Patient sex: M
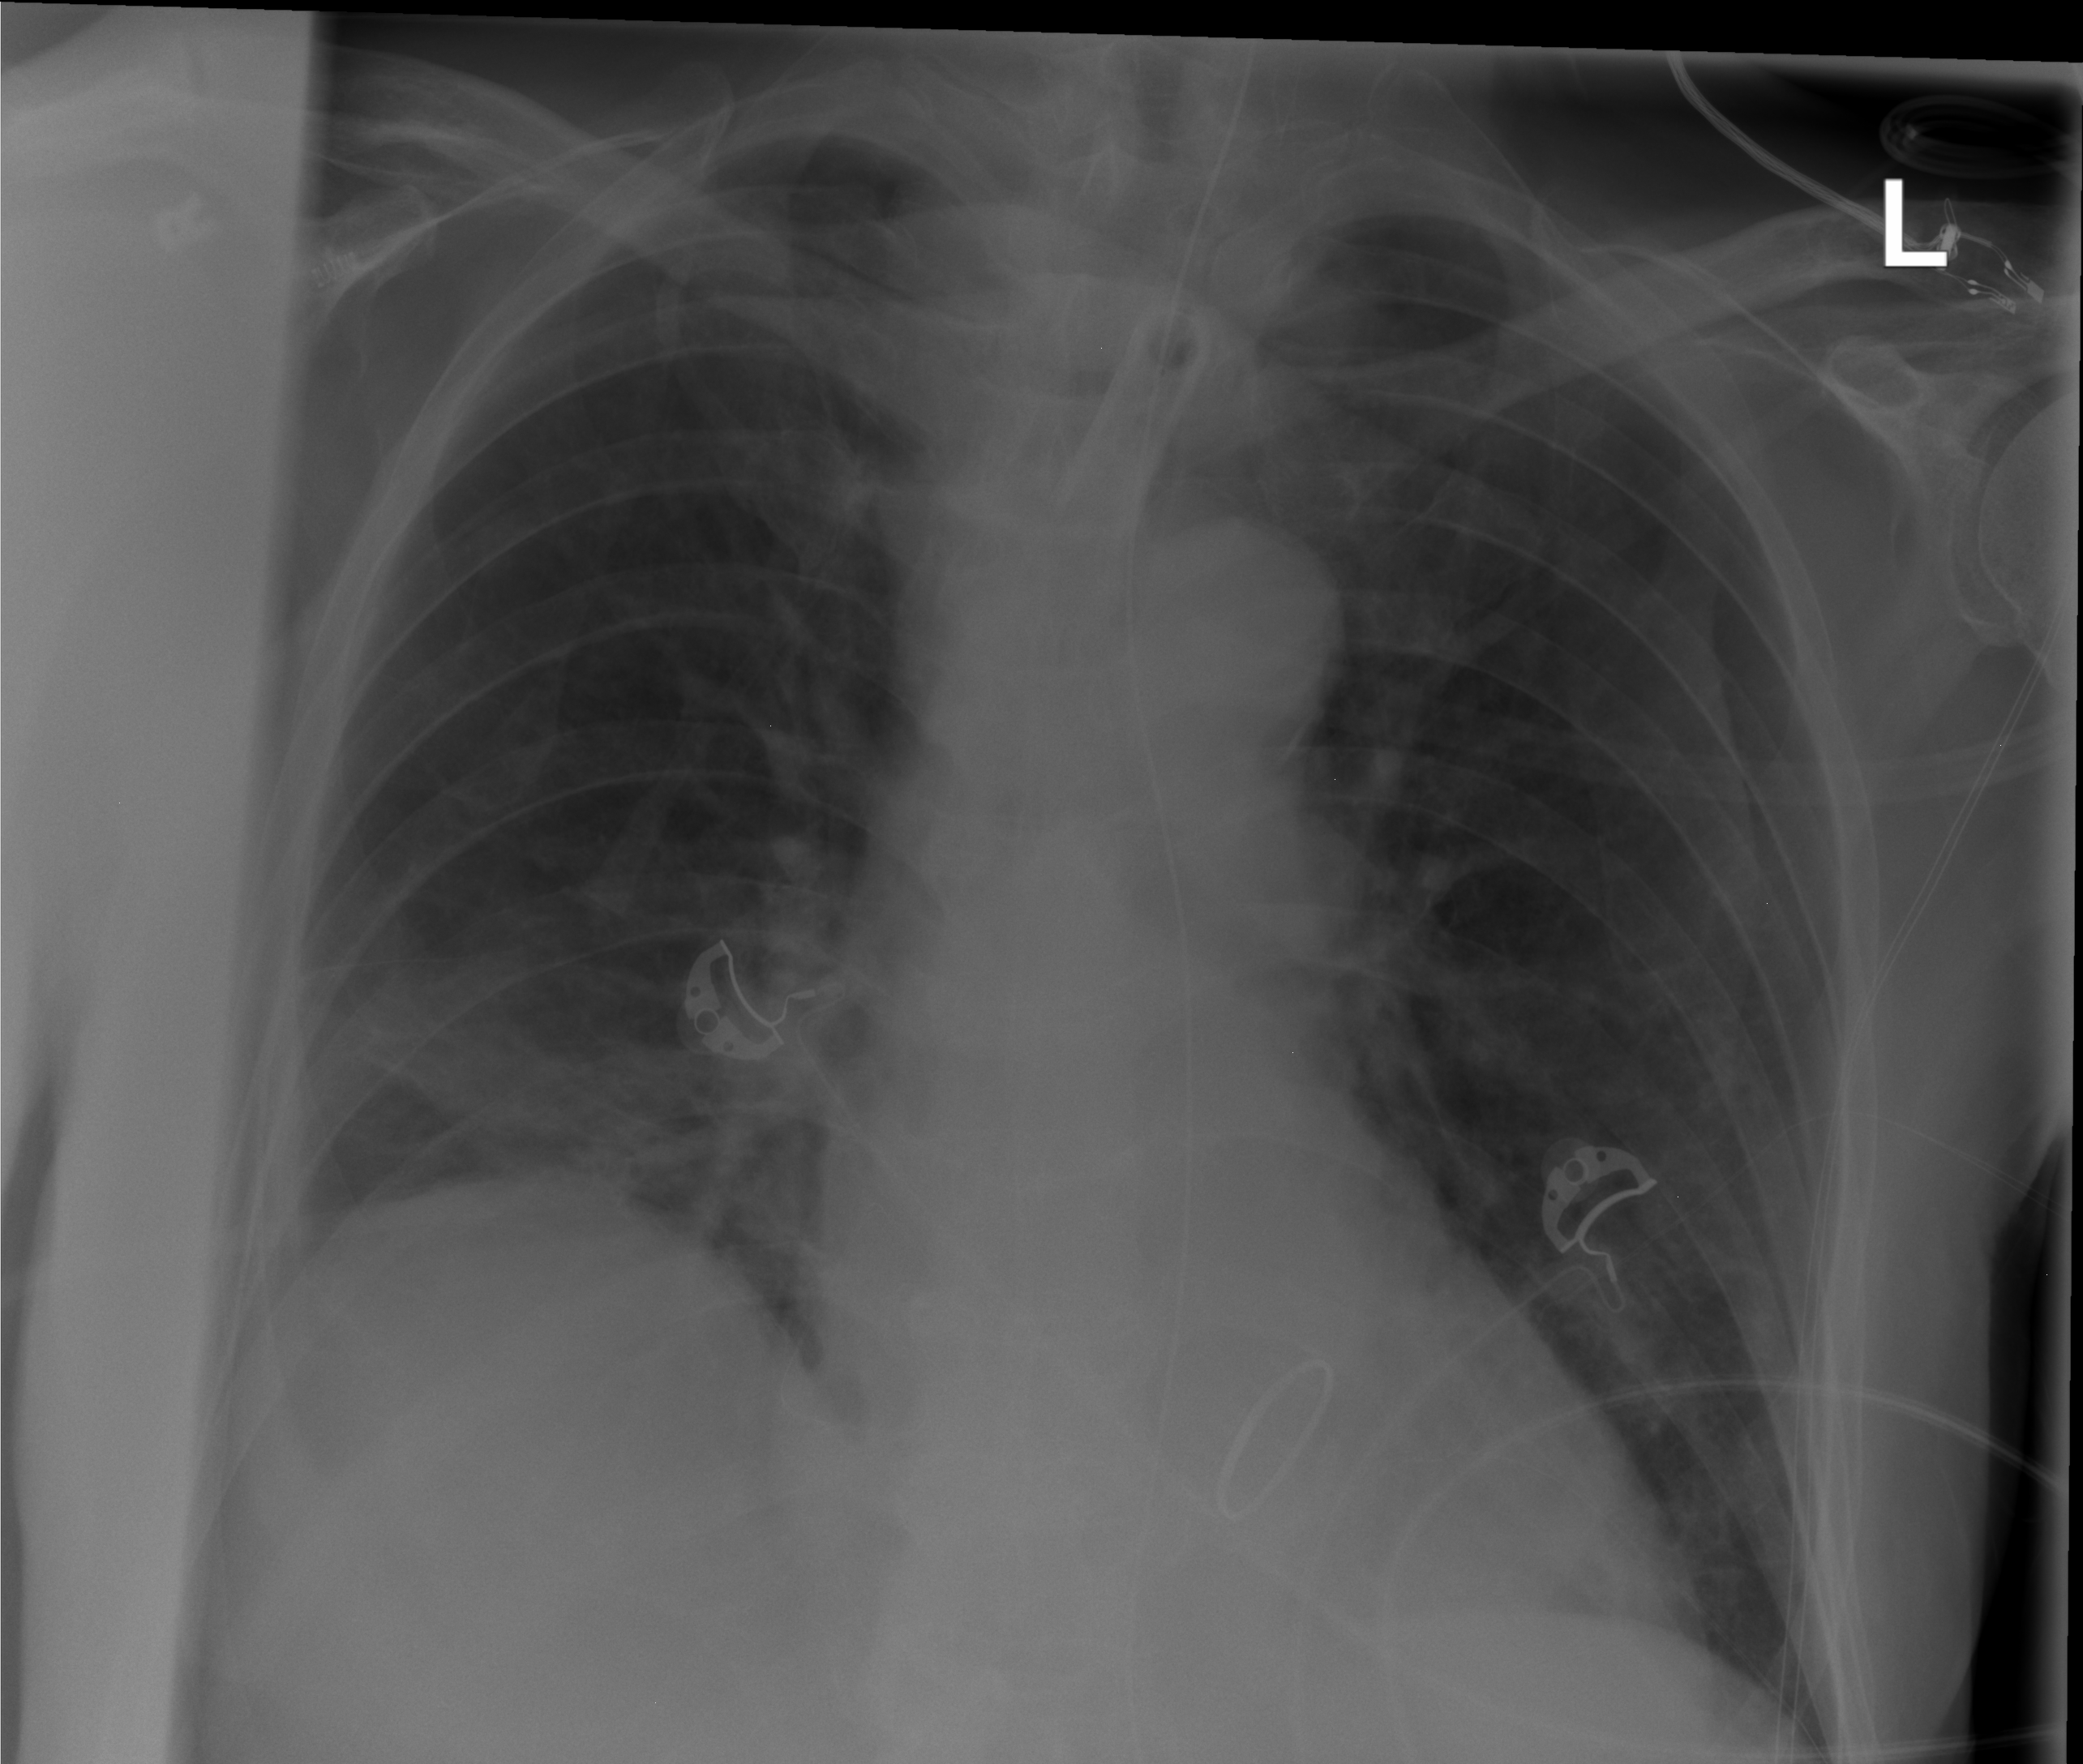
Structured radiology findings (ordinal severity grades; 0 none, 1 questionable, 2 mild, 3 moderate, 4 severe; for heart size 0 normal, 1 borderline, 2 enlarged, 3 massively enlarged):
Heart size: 0
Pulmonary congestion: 0
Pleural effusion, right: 0
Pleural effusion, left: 0
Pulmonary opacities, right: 0
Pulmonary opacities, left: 0
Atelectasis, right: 2
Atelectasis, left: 0